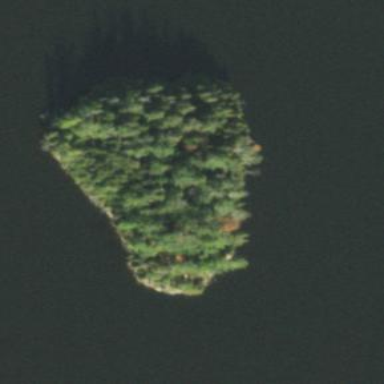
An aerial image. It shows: Island.